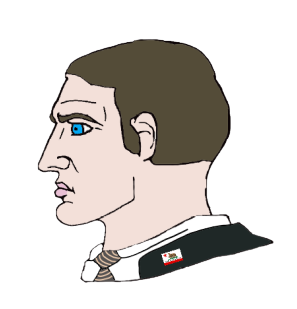
Label: 4_Yes_Chad